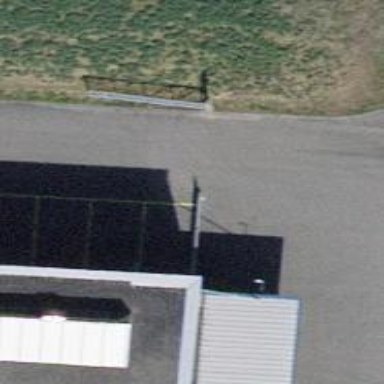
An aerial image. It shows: Gate.